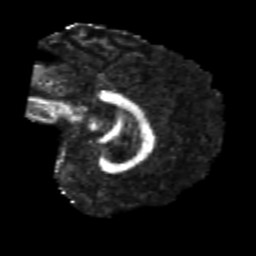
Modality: FA
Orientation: sagittal
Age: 21
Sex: male
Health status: healthy
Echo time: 0.074 s